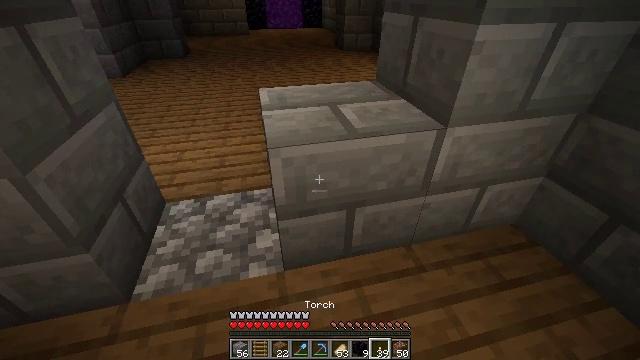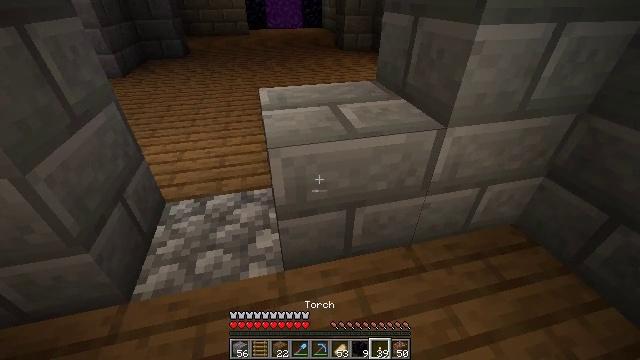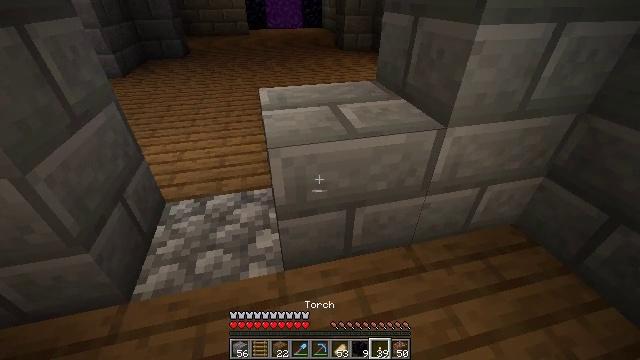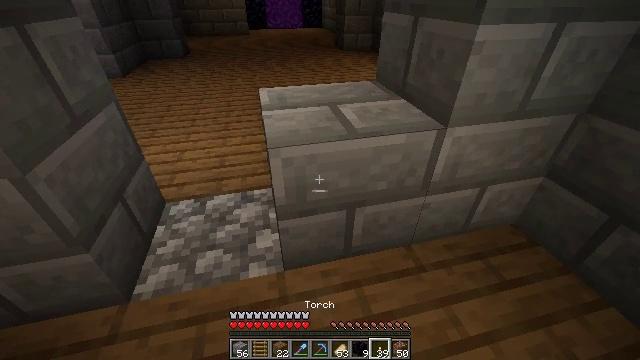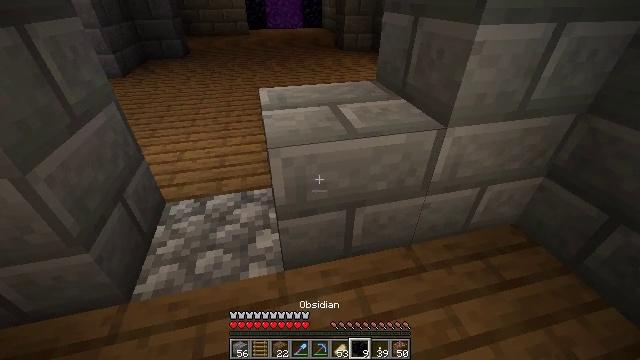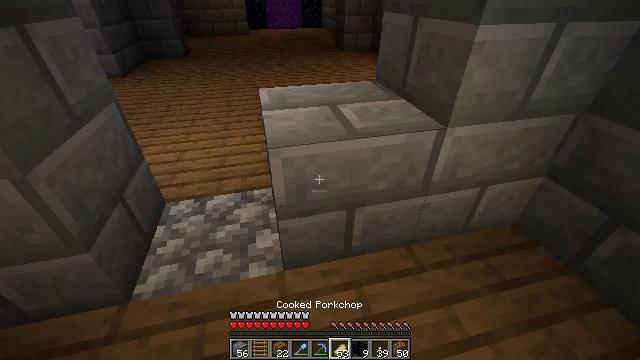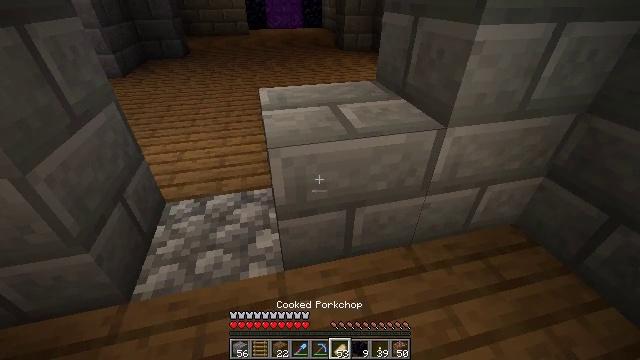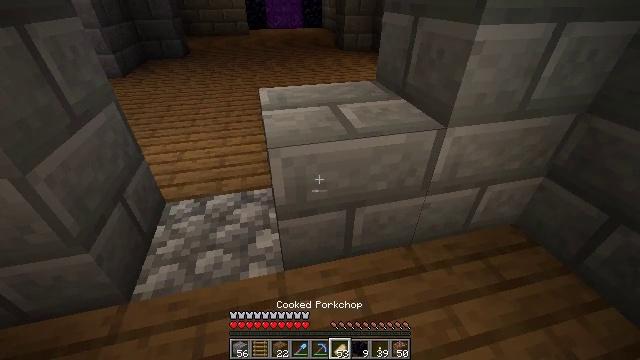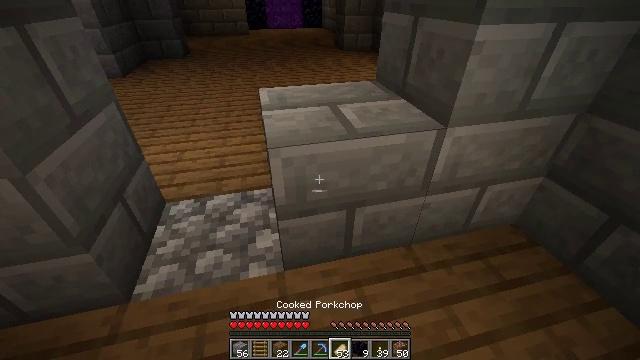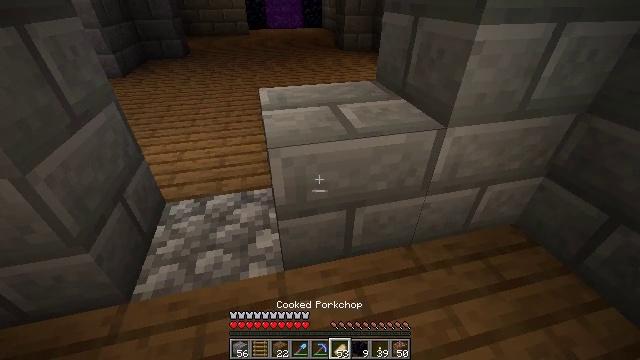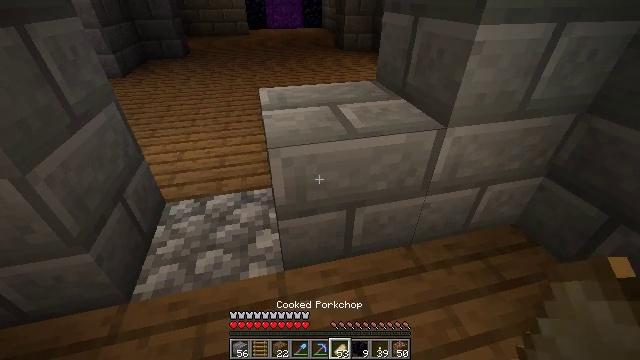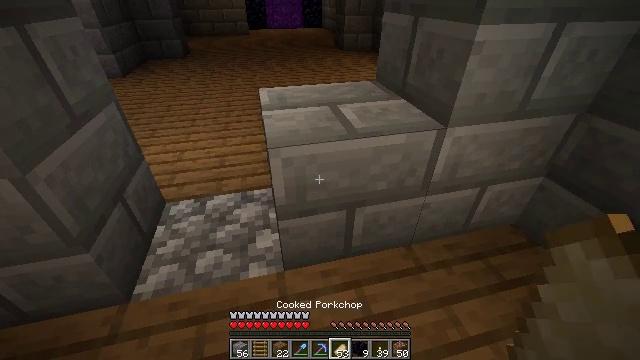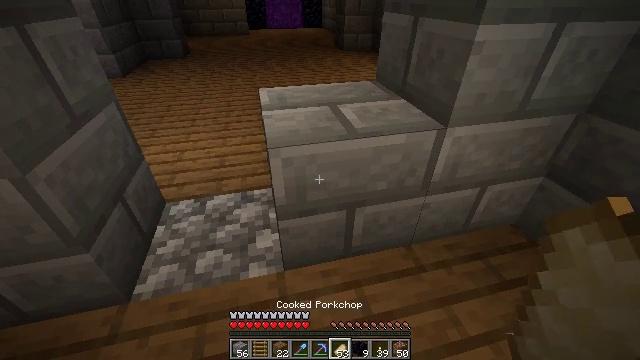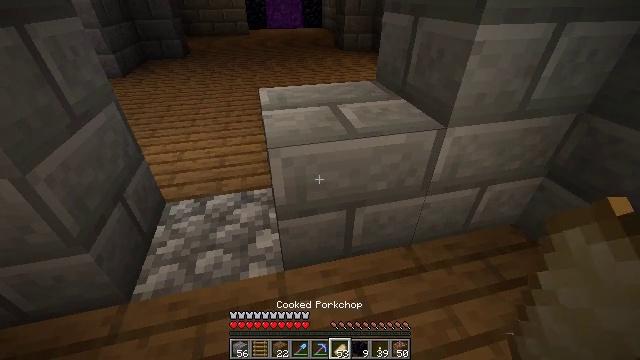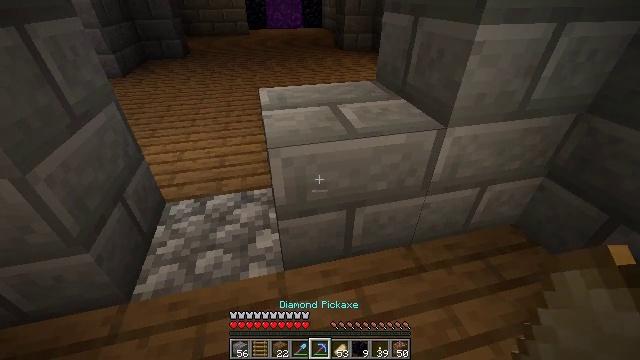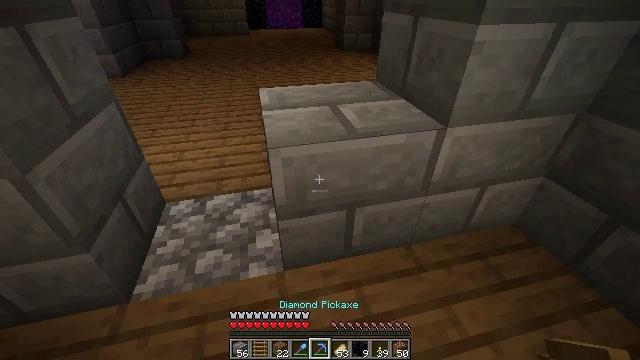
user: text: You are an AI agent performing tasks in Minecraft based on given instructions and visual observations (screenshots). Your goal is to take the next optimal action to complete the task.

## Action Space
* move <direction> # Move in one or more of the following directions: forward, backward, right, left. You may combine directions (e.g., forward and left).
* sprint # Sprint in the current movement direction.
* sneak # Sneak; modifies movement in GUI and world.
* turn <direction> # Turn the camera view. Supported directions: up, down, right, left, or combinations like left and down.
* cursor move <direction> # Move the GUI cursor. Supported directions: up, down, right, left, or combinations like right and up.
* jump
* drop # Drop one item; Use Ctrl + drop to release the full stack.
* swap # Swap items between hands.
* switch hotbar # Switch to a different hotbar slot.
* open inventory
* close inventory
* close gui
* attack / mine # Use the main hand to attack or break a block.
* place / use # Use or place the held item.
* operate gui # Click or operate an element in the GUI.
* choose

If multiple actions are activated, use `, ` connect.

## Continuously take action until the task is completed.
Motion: motion action
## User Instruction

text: Break the stone bricks to collect them.
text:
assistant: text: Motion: no_op
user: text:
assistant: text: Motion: no_op
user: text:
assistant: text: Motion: no_op
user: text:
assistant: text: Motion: no_op
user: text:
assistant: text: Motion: no_op
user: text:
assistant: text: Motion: no_op
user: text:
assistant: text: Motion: no_op
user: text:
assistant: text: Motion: no_op
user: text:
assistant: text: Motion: no_op
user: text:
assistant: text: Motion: no_op
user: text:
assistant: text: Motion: no_op
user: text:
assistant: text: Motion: no_op
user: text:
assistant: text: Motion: no_op
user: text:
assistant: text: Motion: no_op
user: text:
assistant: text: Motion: no_op
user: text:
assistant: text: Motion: no_op
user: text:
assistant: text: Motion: no_op
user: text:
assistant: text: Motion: no_op
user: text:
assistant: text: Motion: no_op
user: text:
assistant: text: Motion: no_op
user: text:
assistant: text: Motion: attack / mine
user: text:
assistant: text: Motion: attack / mine
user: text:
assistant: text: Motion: attack / mine
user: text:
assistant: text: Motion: attack / mine
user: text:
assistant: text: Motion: attack / mine
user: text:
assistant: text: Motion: attack / mine
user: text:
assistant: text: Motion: attack / mine
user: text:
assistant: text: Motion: attack / mine
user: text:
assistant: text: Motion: attack / mine